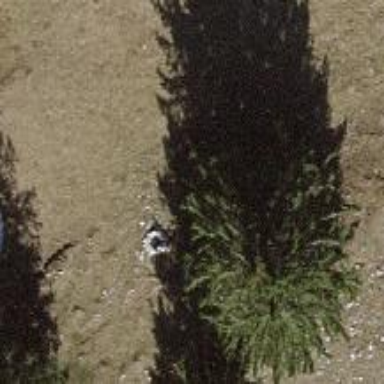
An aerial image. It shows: Beautiful tree in nature.